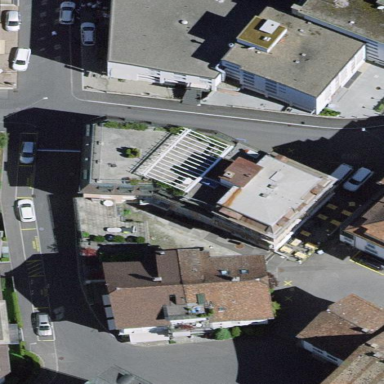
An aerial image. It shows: Hotel building.